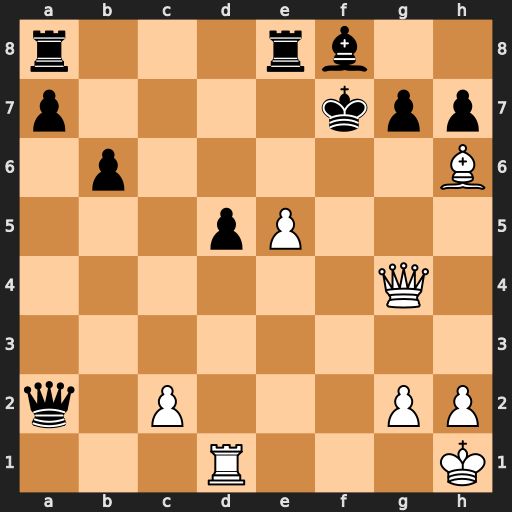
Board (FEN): r3rb2/p4kpp/1p5B/3pP3/6Q1/8/q1P3PP/3R3K
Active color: w
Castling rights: -
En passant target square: -
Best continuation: Rf1+ Kg8 Rxf8+ Rxf8 Qxg7#